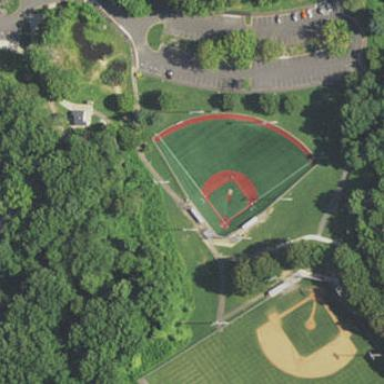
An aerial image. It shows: Baseball pitch for leisure land activities.